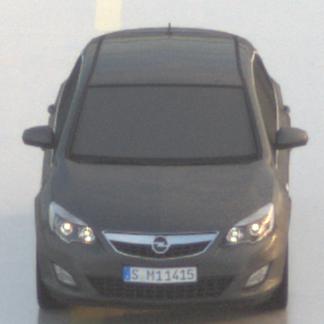
Make: Opel
Model: Astra 1.4 ecoFlex
Detailed model: Astra (J)
Model produced from: 2009/12
Model produced until: 2010/12
Doors: 5
Color: gray
Road condition: wet road
Daytime: sunrise or sunset
Contrast: low contrast